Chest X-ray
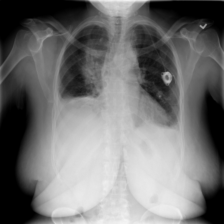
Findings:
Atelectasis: positive
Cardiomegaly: negative
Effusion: positive
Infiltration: positive
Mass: negative
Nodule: negative
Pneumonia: negative
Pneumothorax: negative
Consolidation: positive
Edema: negative
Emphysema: negative
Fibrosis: negative
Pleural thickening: negative
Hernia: negative